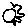
Label: sun